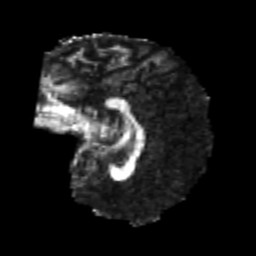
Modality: FA
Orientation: sagittal
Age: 22
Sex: male
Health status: healthy
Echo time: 0.074 s